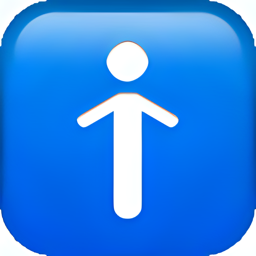
Name: mens symbol
Emoji: 🚹
Group: Symbols
Sub-group: transport-sign